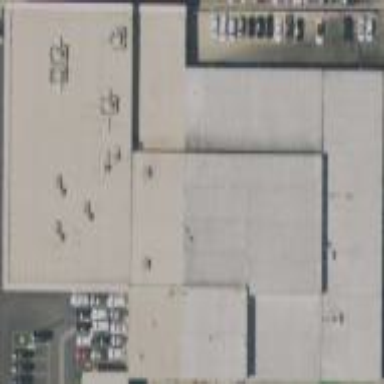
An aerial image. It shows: Commercial building used for car-related activities.